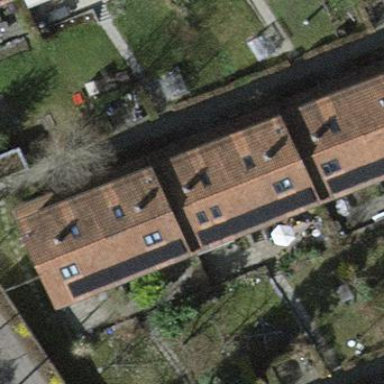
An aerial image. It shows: Beige house with gabled roof covered in orange-red roof tiles. The roof is oriented across the building.